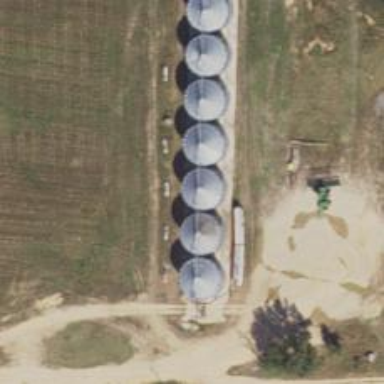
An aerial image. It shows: Silo.